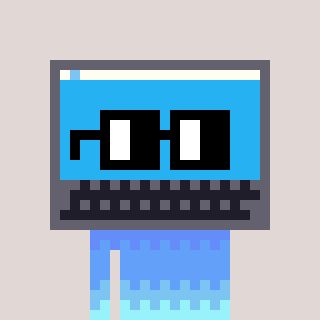
a pixel art character with square black glasses, a laptop-shaped head and a green-colored body on a warm background